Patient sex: M
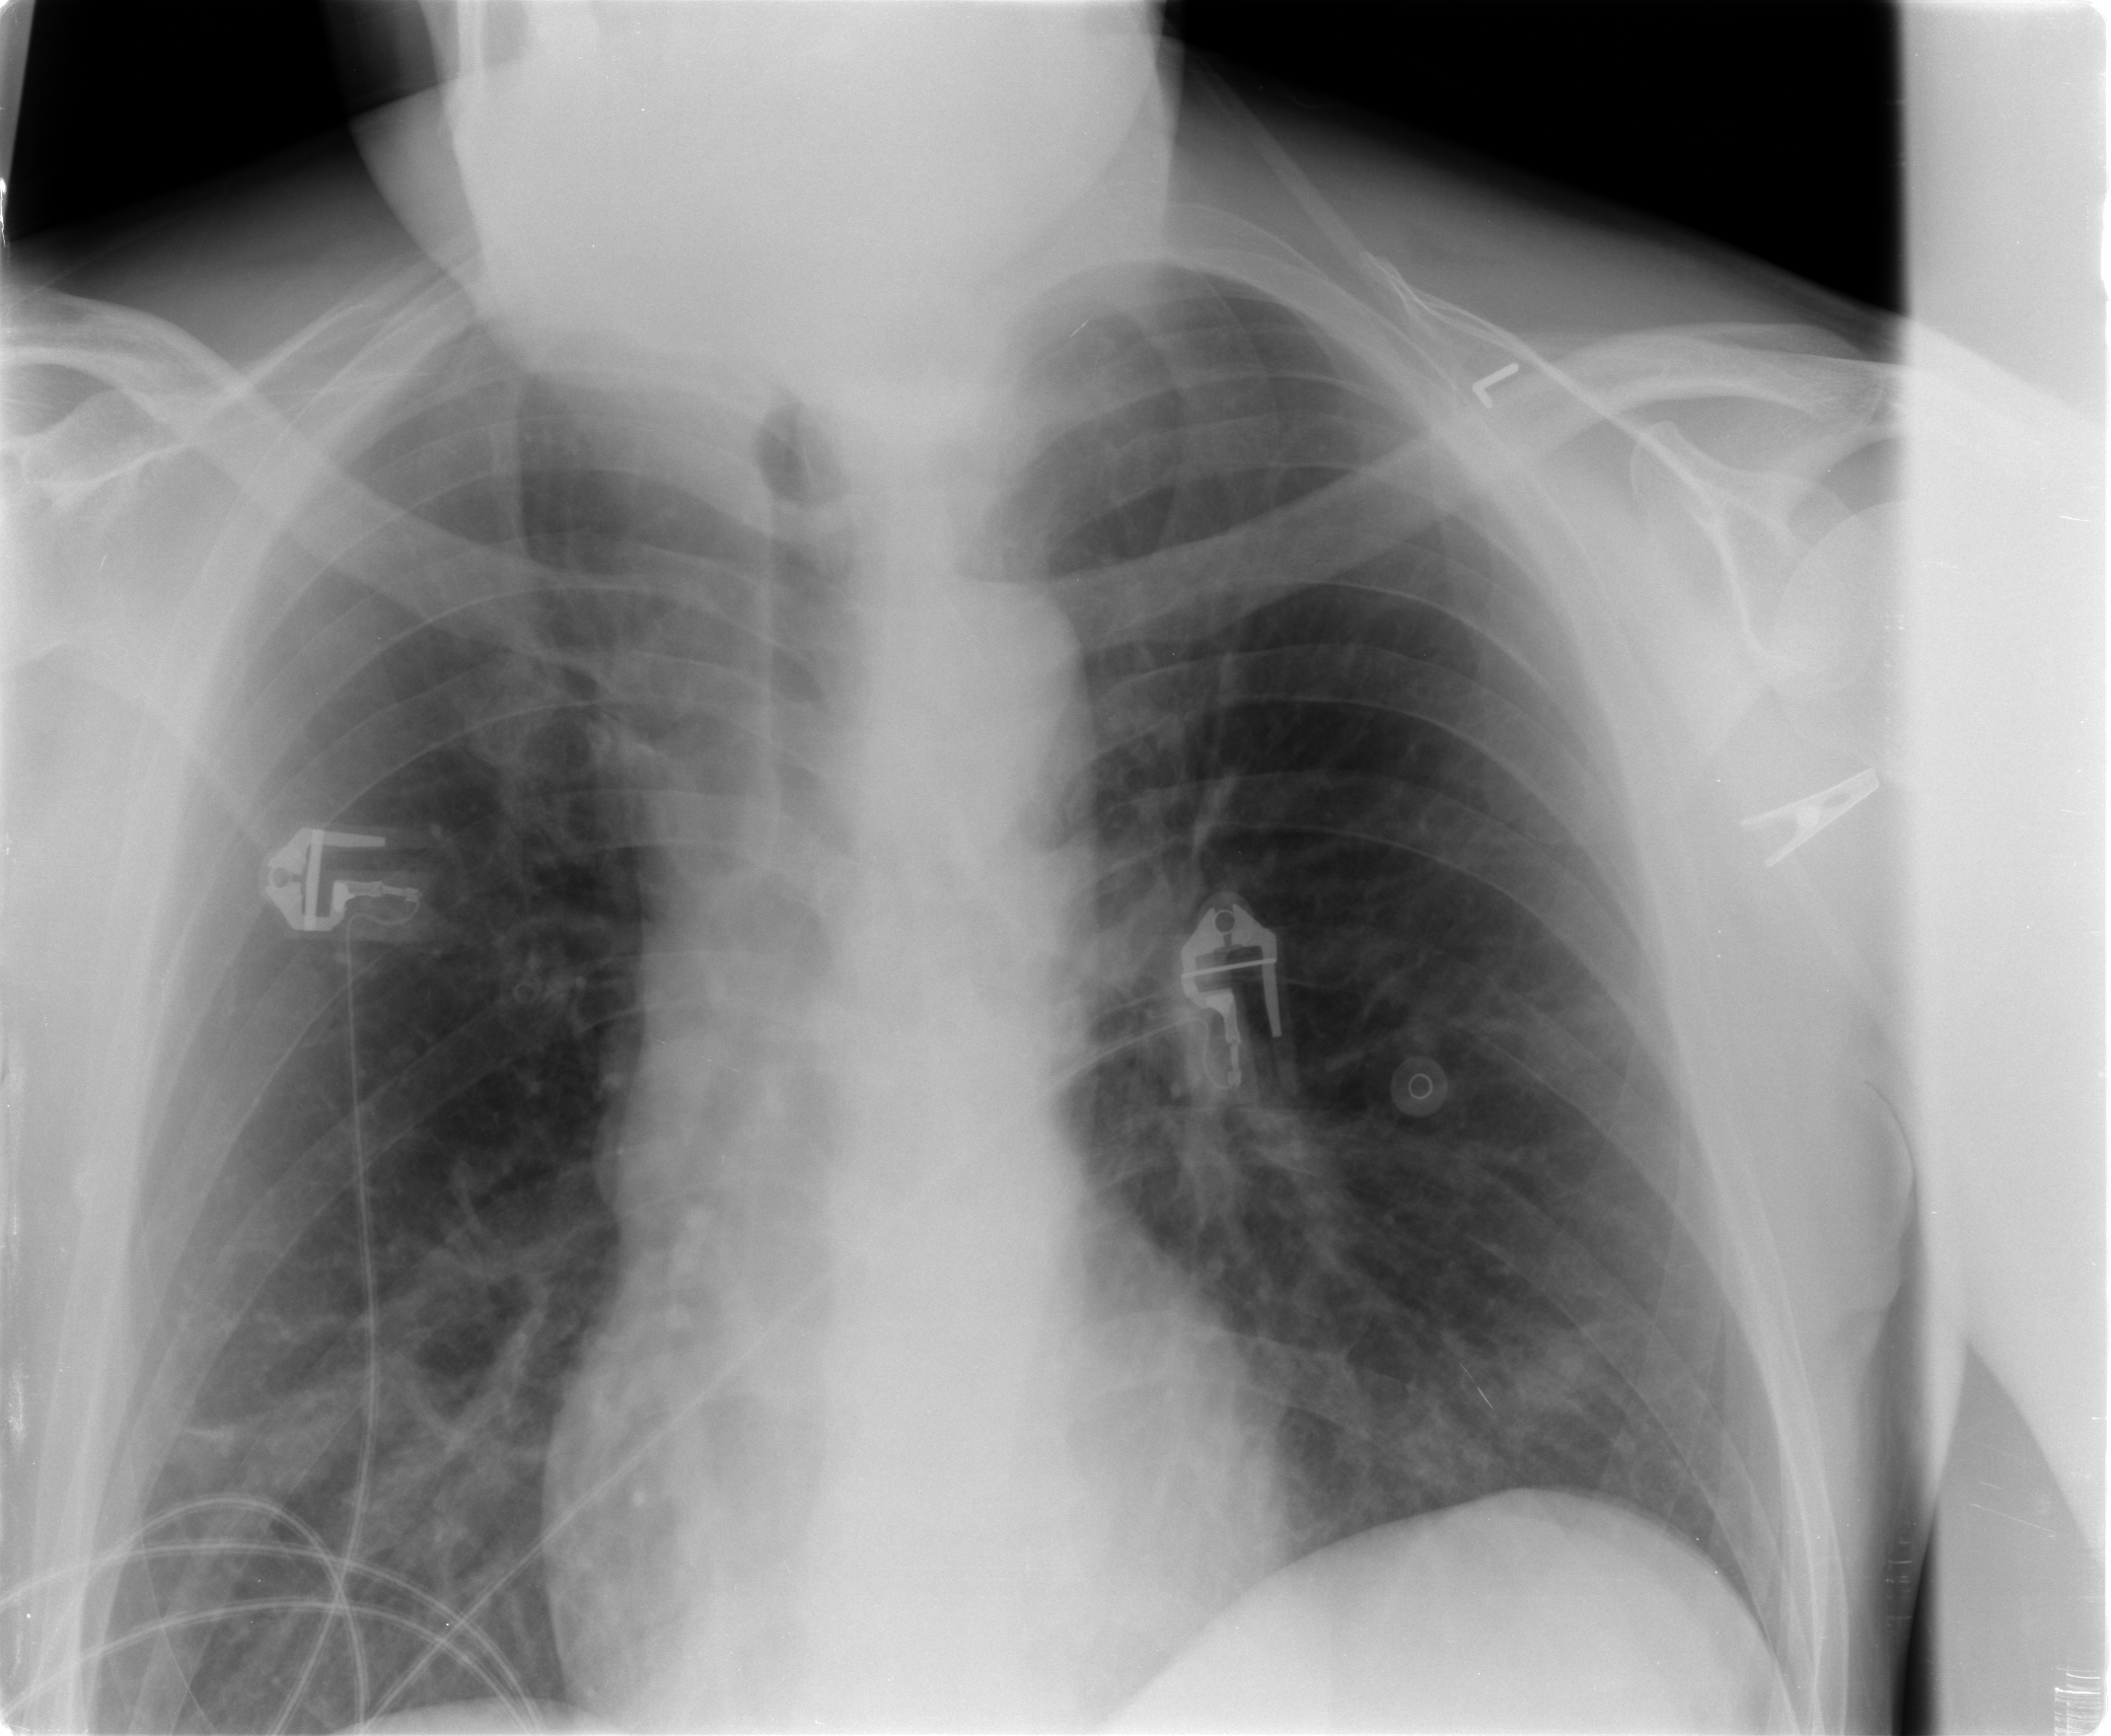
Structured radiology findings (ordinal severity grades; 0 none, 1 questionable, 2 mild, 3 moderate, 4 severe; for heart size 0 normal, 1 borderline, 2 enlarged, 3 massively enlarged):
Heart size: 0
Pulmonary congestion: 1
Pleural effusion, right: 0
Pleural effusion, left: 0
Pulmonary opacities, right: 0
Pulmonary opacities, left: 0
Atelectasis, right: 2
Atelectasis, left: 1